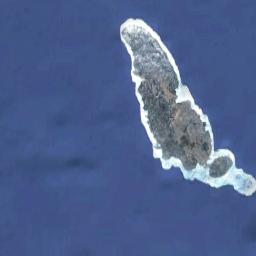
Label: island